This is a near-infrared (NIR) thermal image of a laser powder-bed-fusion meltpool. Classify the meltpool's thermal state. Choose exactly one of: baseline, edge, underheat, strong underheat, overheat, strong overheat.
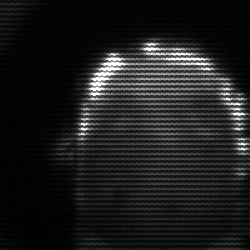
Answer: baseline